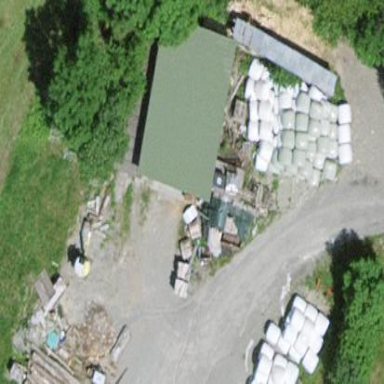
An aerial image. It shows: View of roof of building.